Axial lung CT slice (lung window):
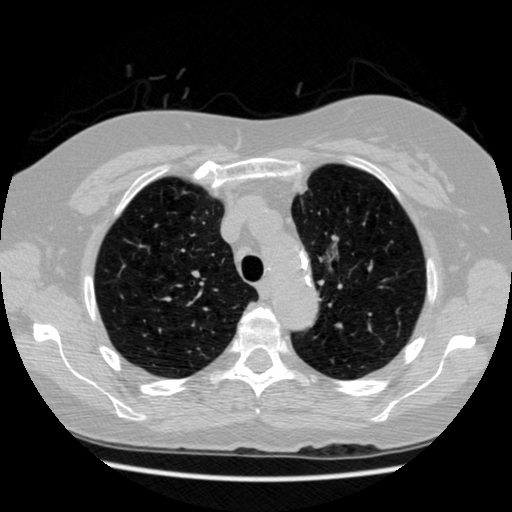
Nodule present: yes
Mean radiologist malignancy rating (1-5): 2